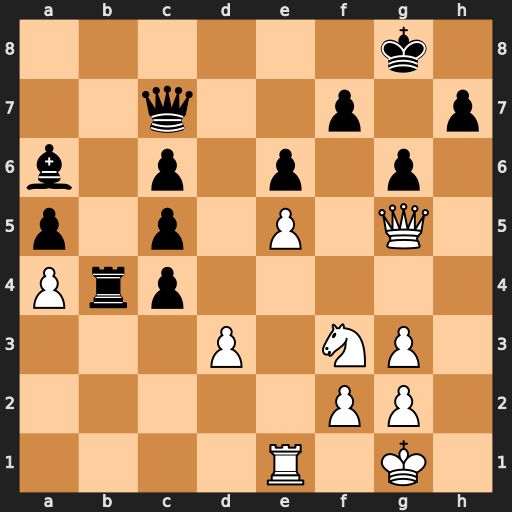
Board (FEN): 6k1/2q2p1p/b1p1p1p1/p1p1P1Q1/Prp5/3P1NP1/5PP1/4R1K1
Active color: w
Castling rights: -
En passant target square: -
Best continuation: Qh6 Qd8 Ng5 Qxg5 Qxg5